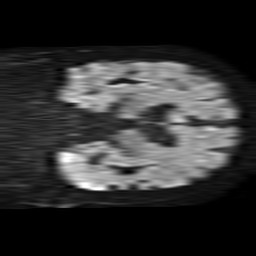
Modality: TRACE
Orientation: coronal
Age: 77
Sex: male
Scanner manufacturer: philips
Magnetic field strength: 1.5 T
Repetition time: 4.6 s
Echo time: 0.08517 s